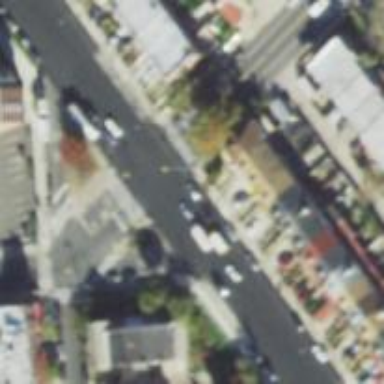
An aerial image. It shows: Footway located on traffic island.